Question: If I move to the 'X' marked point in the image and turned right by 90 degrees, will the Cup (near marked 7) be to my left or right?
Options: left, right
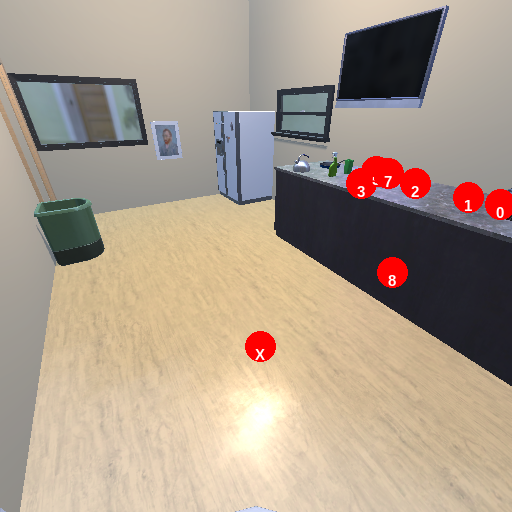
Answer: left